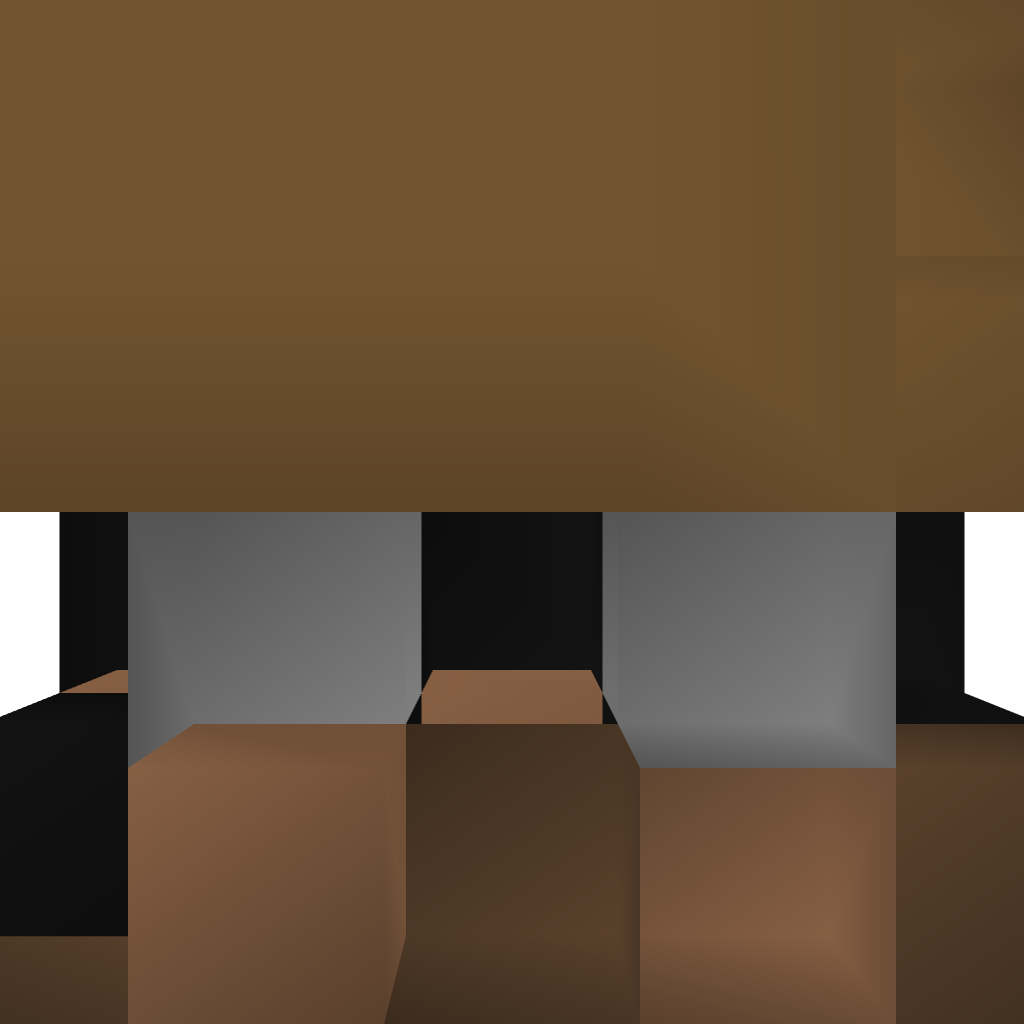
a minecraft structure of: Working Piano